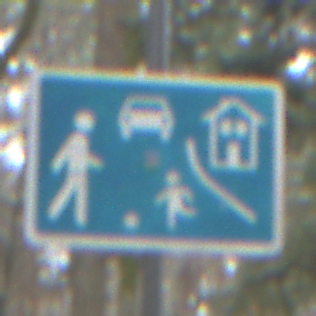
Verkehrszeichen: BeginnVerkehrsberuhigterBereich
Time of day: Midday
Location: Outdoor (Nature)
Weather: Overcast
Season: NotSpecified
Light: Natural